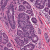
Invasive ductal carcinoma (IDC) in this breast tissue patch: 0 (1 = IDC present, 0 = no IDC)